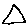
Label: triangle